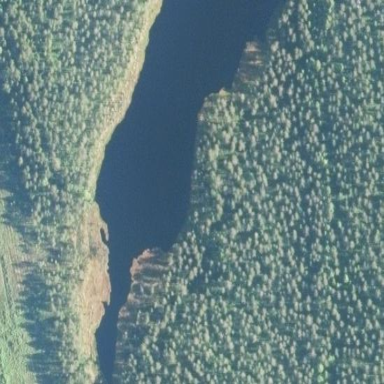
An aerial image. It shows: Serene lake surrounded by nature.